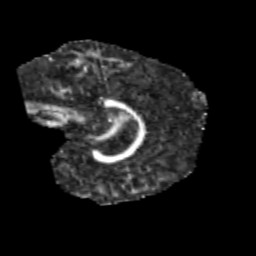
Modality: FA
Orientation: sagittal
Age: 9
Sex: female
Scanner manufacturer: siemens
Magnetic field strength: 3 T
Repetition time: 3.8 s
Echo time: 0.07 s